Question: I am trying to get a gridpanel inside a tabpanel to display with proper height. The tab in question is 'maincontentpanel3'. Right now, the width does 100%, but the height seems to go until the panel is filled, way past the bottom of the page.
Scroll bars do not appear, even if autoscroll is set to auto. If I give 'GridPanel1' a height, everything works properly except for (obviously) the height.
Here is the stripped down code:
'''
<ext:Viewport runat="server" Layout="FitLayout">
<Items>
<ext:Panel runat="server" ID="maincontentpanelwrapper" >
<Items>
<ext:TabPanel ID="maincontentpanel" runat="server" Layout="FitLayout">
<Items>
<ext:Panel runat="server" ID="maincontentpanel1" >
</ext:Panel>
<ext:Panel runat="server" ID="maincontentpanel2" >
</ext:Panel>
<ext:Panel runat="server" ID="maincontentpanel3" >
<Items>
<ext:GridPanel ID="GridPanel1" AutoScroll="true" runat="server" >
<Store>
[REMOVED]
</Store>
<ColumnModel>
<Columns>
[REMOVED]
</Columns>
</ColumnModel>
</ext:GridPanel>
</Items>
</ext:Panel>
</Items>
</ext:TabPanel>
</Items>
</ext:Panel>
</Items>
</ext:Viewport>
'''
Here is an image of what is happening in the bottom right corner (no scroll bars, clearly overflowing)

Thank you for your help!
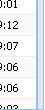
Answer: The only way I could figure out how to do it would be to use javascript. This is the solution I came up with:
'''
initialload2();
function initialload2() {
if (Ext.getCmp("GridPanel1")) {
if (window.innerHeight != undefined) {
var height = window.innerHeight;
}
else {
//for ie
var B = document.body,
D = document.documentElement;
var height = Math.min(D.clientHeight, B.clientHeight);
}
Ext.getCmp("GridPanel1").setHeight(height - 62);
} else {
setTimeout(initialload2, 100);
}
}
var resizeTimer;
window.onresize = function () {
clearTimeout(resizeTimer);
resizeTimer = setTimeout(initialload2, 100);
};
'''